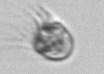
Label: Ciliophora